RGB frame:
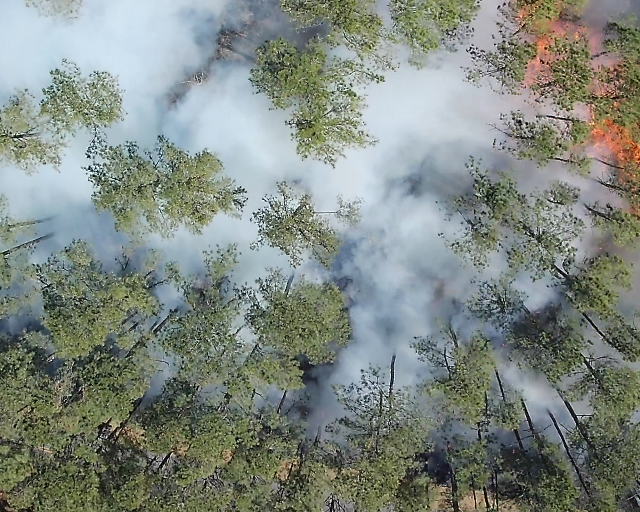
Thermal frame:
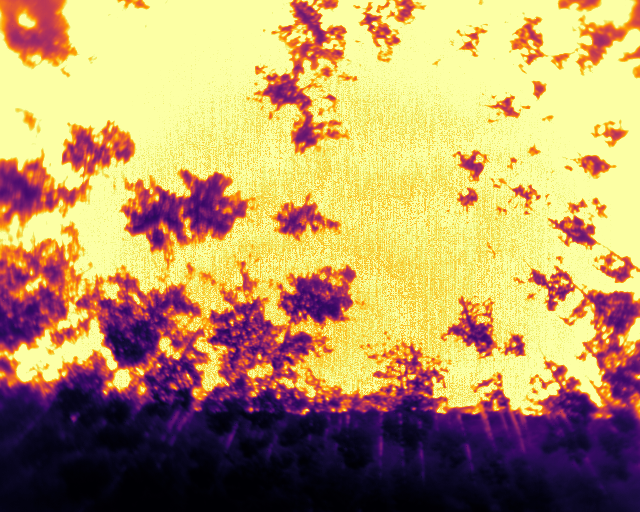
Captured: 2026-02-27 02:35:44
Pixels at or above 80 °C: 255757 (fraction of frame: 0.7805)